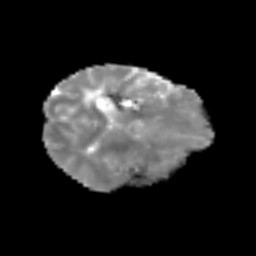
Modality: MD
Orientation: axial
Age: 51
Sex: female
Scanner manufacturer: siemens
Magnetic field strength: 3 T
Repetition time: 3.2 s
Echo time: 0.081 s